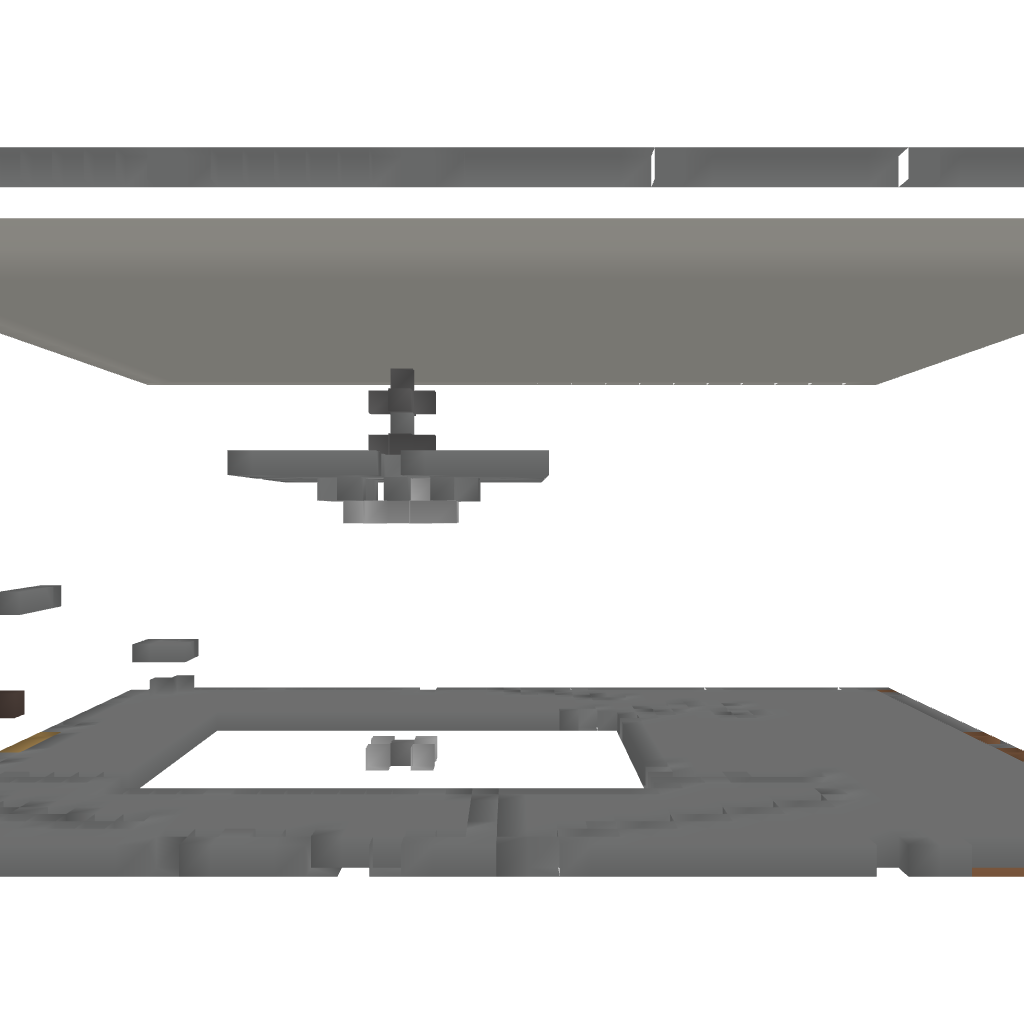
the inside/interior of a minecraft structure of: Basic PvP Arena